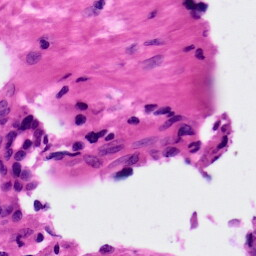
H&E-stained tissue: Ovarian